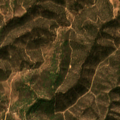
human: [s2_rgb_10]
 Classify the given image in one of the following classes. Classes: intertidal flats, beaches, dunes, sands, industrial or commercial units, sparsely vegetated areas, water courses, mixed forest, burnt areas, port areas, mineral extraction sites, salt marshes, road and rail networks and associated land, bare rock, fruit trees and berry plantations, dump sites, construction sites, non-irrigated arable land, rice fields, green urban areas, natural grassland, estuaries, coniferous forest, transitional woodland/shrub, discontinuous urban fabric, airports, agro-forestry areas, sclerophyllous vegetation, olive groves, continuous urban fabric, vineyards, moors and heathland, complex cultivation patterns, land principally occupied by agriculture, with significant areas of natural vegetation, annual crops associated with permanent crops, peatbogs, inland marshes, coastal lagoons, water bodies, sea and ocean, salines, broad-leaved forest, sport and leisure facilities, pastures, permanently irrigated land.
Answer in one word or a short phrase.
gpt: sclerophyllous vegetation, transitional woodland/shrub